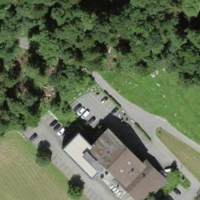
EUNIS habitat code: 44
Species observed at this site:
Lamium galeobdolon